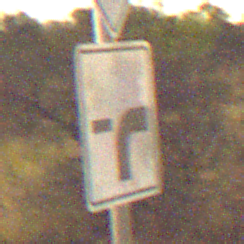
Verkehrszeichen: VerlaufVorfahrtsstrasse9
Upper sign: Vorfahrtsstrasse
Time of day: Night
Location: Outdoor (Nature)
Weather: Clear
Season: NotSpecified
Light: Natural